Field crop: maize
Growth stage: 2
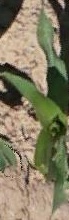
Species: maize